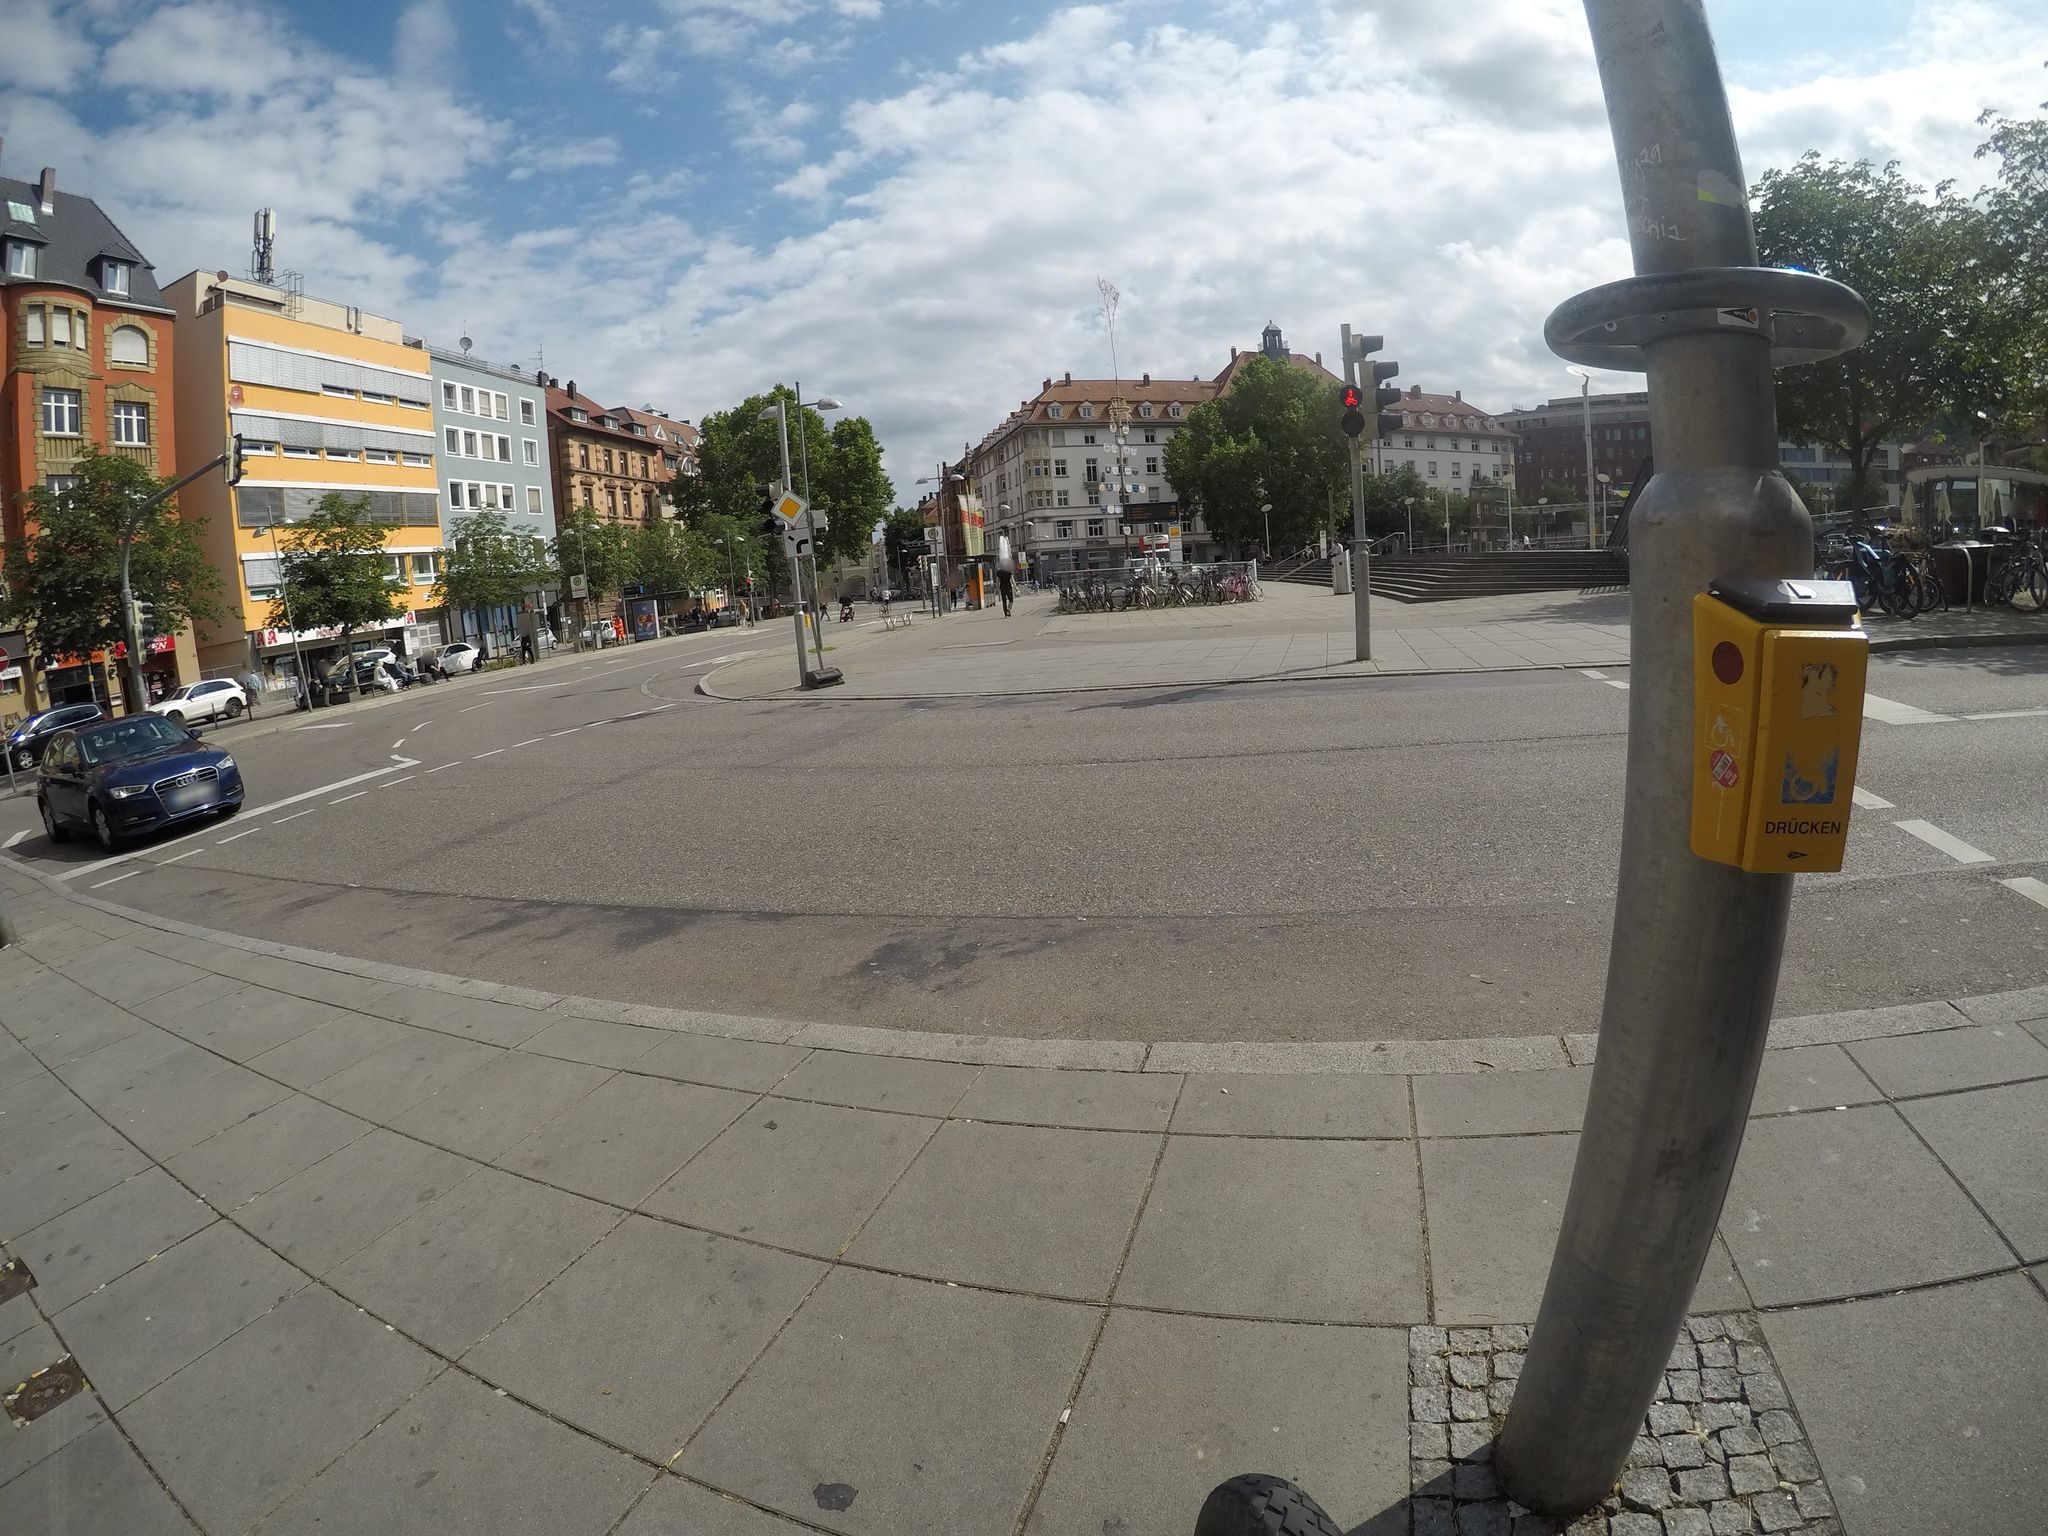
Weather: clear
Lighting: day
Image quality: good
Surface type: walking surface
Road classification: living_street, pedestrian, footway
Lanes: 2
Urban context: urban centre
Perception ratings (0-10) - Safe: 3.48, Lively: 9.23, Beautiful: 4.22, Boring: 4.96, Depressing: 3.55, Wealthy: 6.68